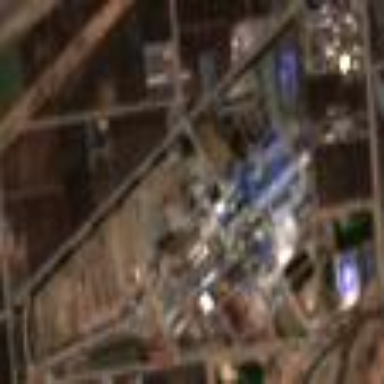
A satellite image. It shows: Industrial area with man-made structures.